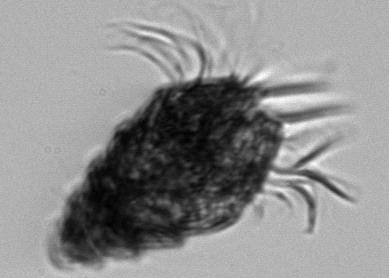
Label: Laboea_strobila